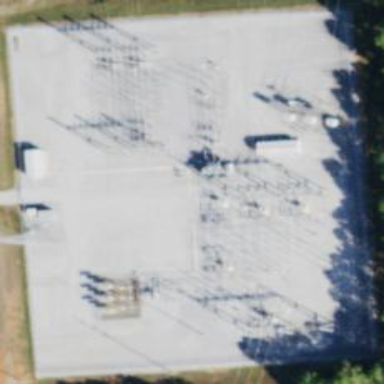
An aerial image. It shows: Distribution substation surrounded by fence.